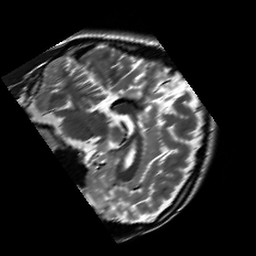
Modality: T2w
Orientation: sagittal
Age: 18
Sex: male
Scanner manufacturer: siemens
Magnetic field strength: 3 T
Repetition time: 7 s
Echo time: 0.09 s